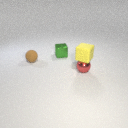
small yellow rubber cube above small red metal sphere